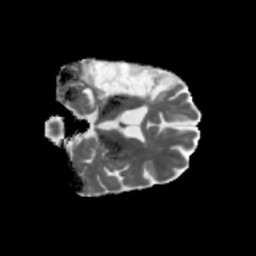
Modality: MD
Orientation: coronal
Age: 56
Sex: male
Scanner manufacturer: siemens
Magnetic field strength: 3 T
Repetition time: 5.47 s
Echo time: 0.0854 s